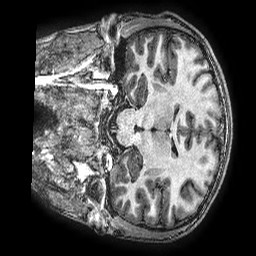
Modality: T1w
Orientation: coronal
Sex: male
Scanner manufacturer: ge
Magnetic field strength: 3 T
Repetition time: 0.00766 s
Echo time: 0.003476 s